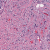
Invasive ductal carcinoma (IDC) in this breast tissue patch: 1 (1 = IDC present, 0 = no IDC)